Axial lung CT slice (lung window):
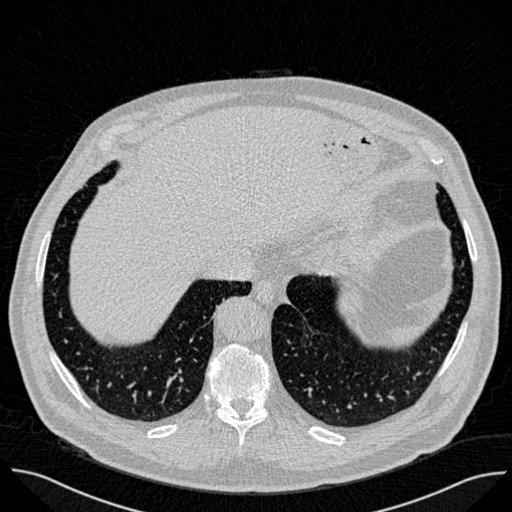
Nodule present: no